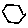
Label: hexagon